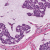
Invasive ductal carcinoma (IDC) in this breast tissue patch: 1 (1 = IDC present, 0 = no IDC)